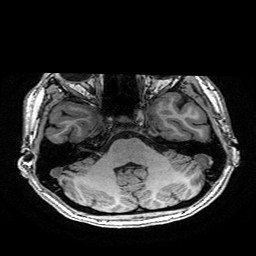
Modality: T1w
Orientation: coronal
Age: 20
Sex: female
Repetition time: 0.0077 s
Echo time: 0.0034 s